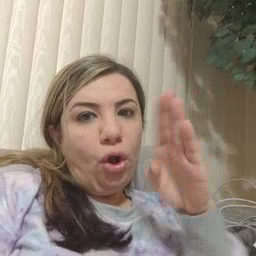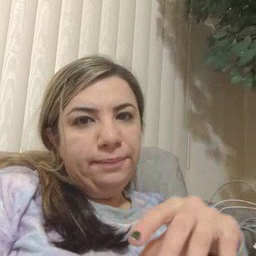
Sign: close